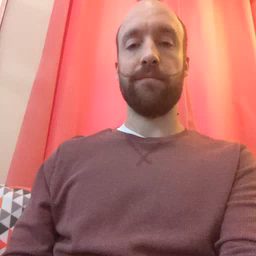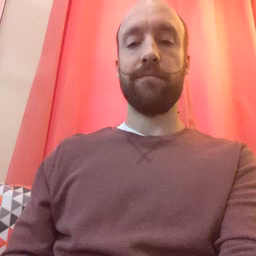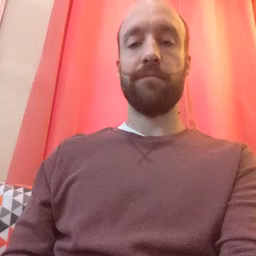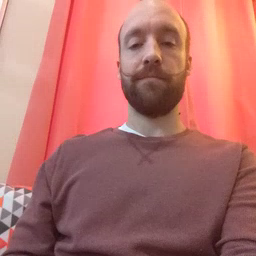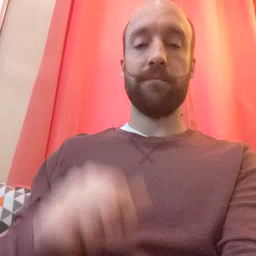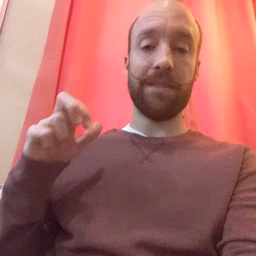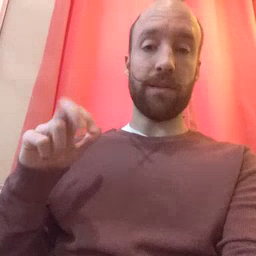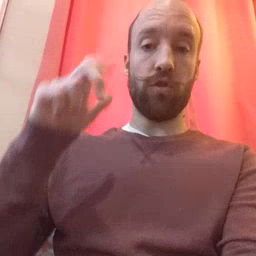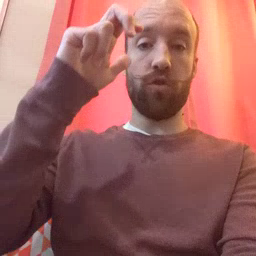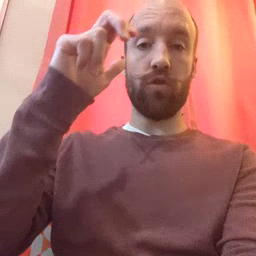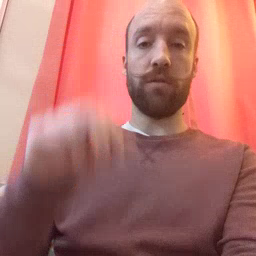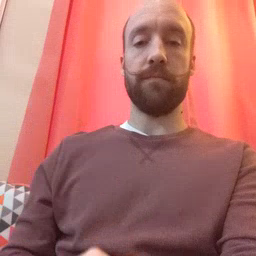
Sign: stairs